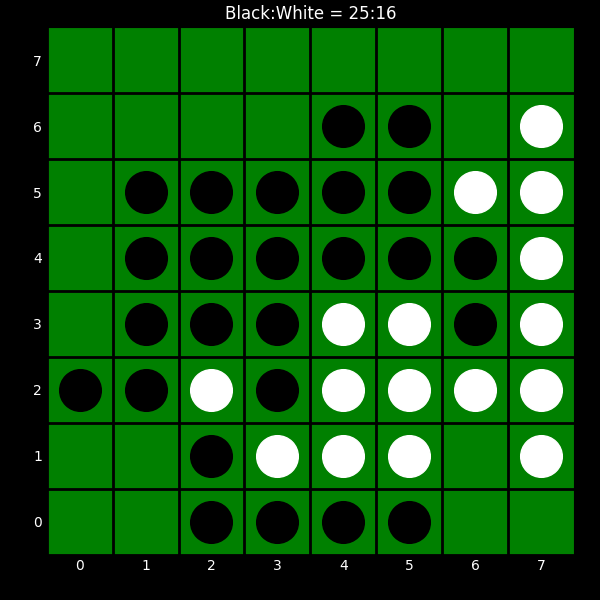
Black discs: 25
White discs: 16